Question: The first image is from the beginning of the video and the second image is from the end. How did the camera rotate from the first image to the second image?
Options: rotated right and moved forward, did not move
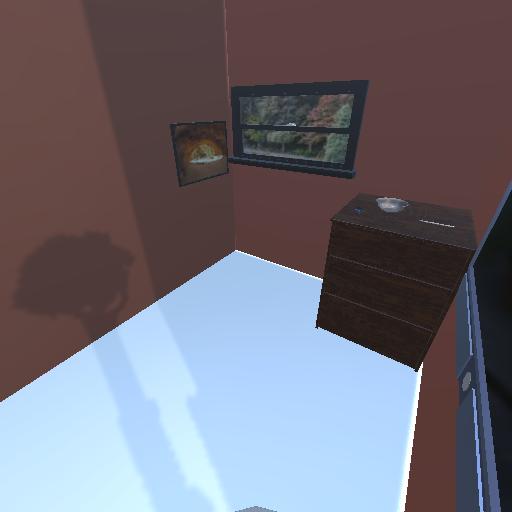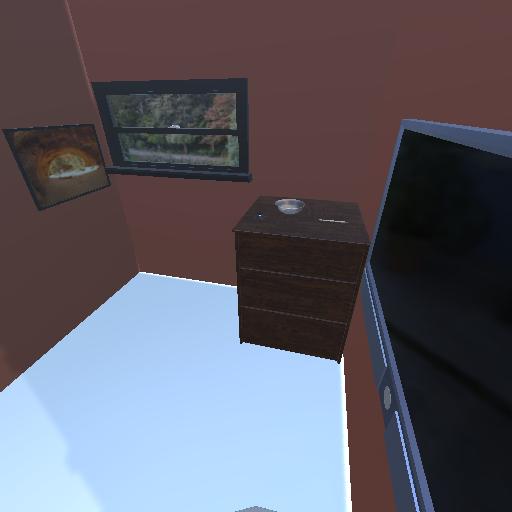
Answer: rotated right and moved forward